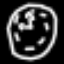
Label: clock